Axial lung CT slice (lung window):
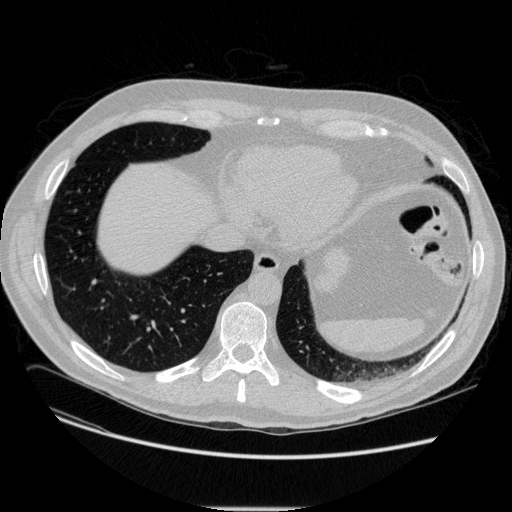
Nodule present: no